Aerial crown-view tile of a tropical tree (Barro Colorado Island, Panama), acquired 20240611:
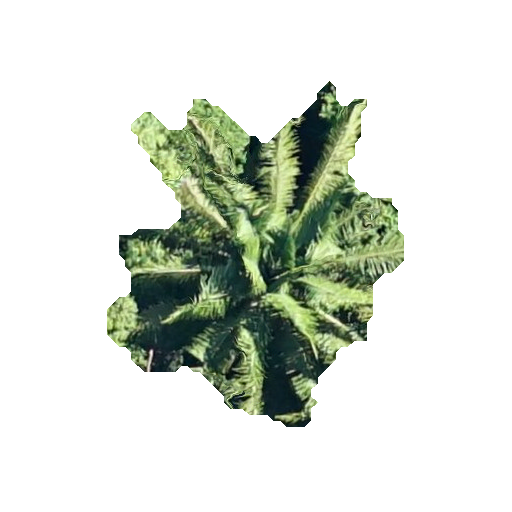
Species: Attalea butyracea
GBIF accepted scientific name: Attalea butyracea
Crown area: 98.718 m²